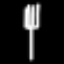
Label: fork